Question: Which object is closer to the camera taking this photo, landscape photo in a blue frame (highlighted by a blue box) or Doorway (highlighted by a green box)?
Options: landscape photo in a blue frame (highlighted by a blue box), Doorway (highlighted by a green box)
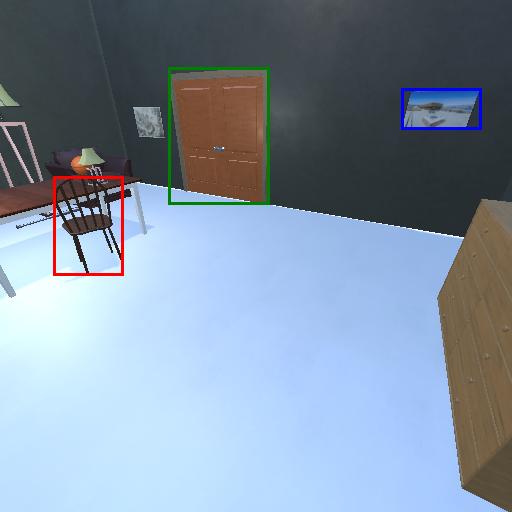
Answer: landscape photo in a blue frame (highlighted by a blue box)